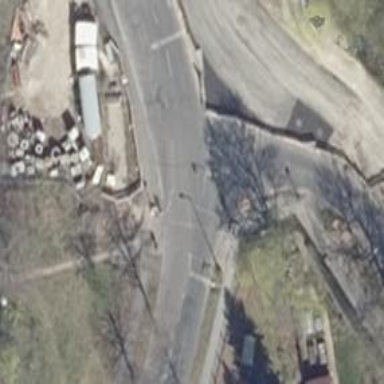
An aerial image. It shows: Road with traffic signals for signaling.